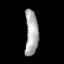
Tissue: lung
Cell type: T cells
Senescence score: 0.1883
Nuclear area (px): 581
Mean DAPI intensity: 168.363